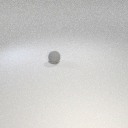
small gray rubber sphere